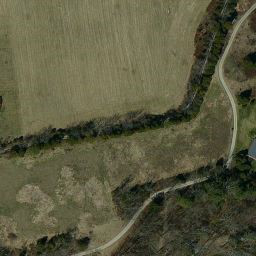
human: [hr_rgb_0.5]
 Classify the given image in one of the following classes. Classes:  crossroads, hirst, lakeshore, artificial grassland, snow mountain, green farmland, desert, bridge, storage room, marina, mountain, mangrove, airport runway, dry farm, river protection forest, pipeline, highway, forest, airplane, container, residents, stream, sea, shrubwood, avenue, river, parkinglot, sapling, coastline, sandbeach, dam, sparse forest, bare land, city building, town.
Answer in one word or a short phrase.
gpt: river